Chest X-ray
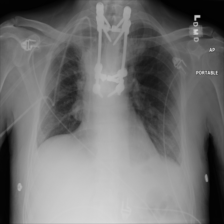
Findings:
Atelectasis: negative
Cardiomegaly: negative
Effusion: negative
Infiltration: negative
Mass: positive
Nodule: negative
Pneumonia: negative
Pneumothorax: negative
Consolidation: negative
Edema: negative
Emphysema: negative
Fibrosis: negative
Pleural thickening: negative
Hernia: negative